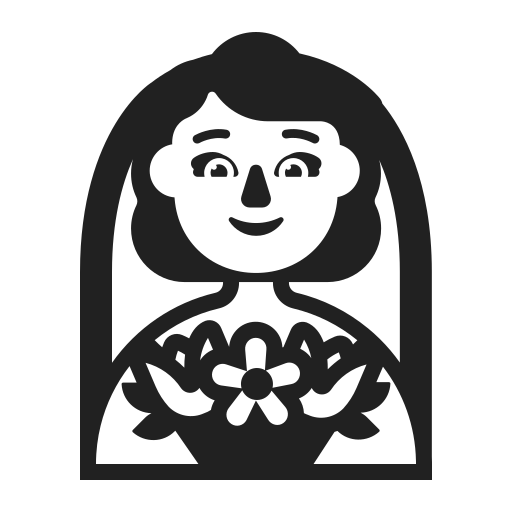
woman with veil high contrast default